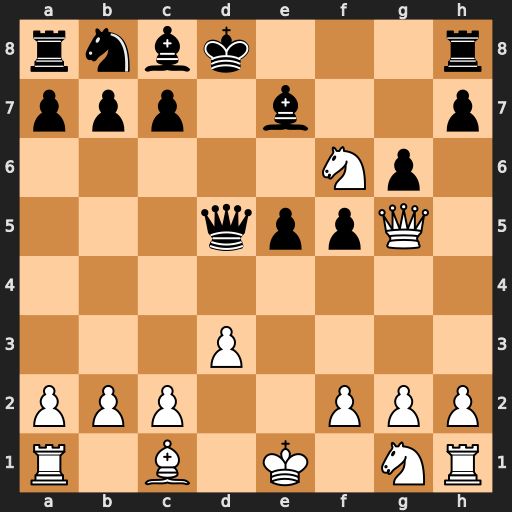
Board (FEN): rnbk3r/ppp1b2p/5Np1/3qppQ1/8/3P4/PPP2PPP/R1B1K1NR
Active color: w
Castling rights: KQ
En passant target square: -
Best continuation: Nxd5 Bxg5 Bxg5+